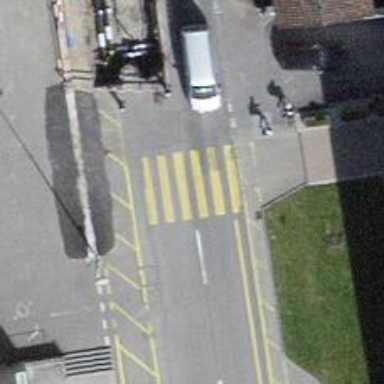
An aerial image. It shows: Marked crossing on the road.